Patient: sex F, age 66
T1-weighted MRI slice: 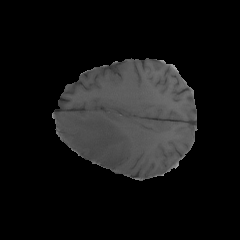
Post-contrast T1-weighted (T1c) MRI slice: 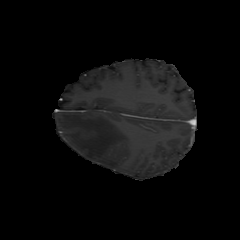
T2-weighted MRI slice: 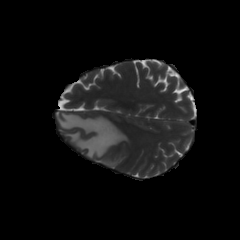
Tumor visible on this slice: yes
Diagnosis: Glioblastoma, IDH-wildtype
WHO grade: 4